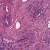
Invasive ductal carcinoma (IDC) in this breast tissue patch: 1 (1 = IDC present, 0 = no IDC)